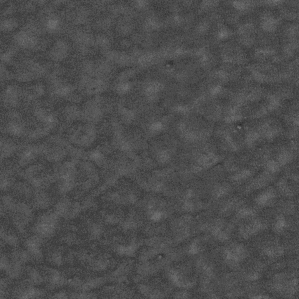
Label: frost